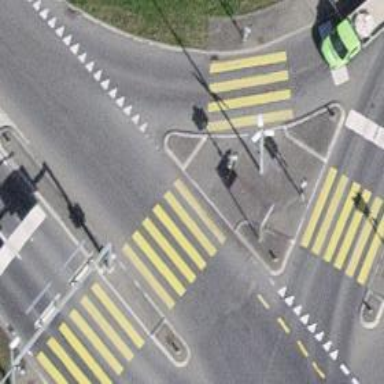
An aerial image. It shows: Footway with zebra crossing.